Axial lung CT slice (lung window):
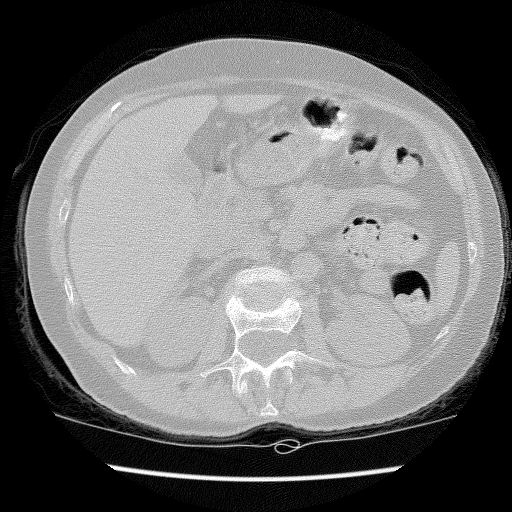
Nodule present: no